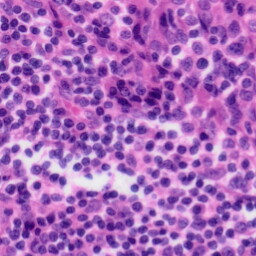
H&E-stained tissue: Tonsil